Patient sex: M
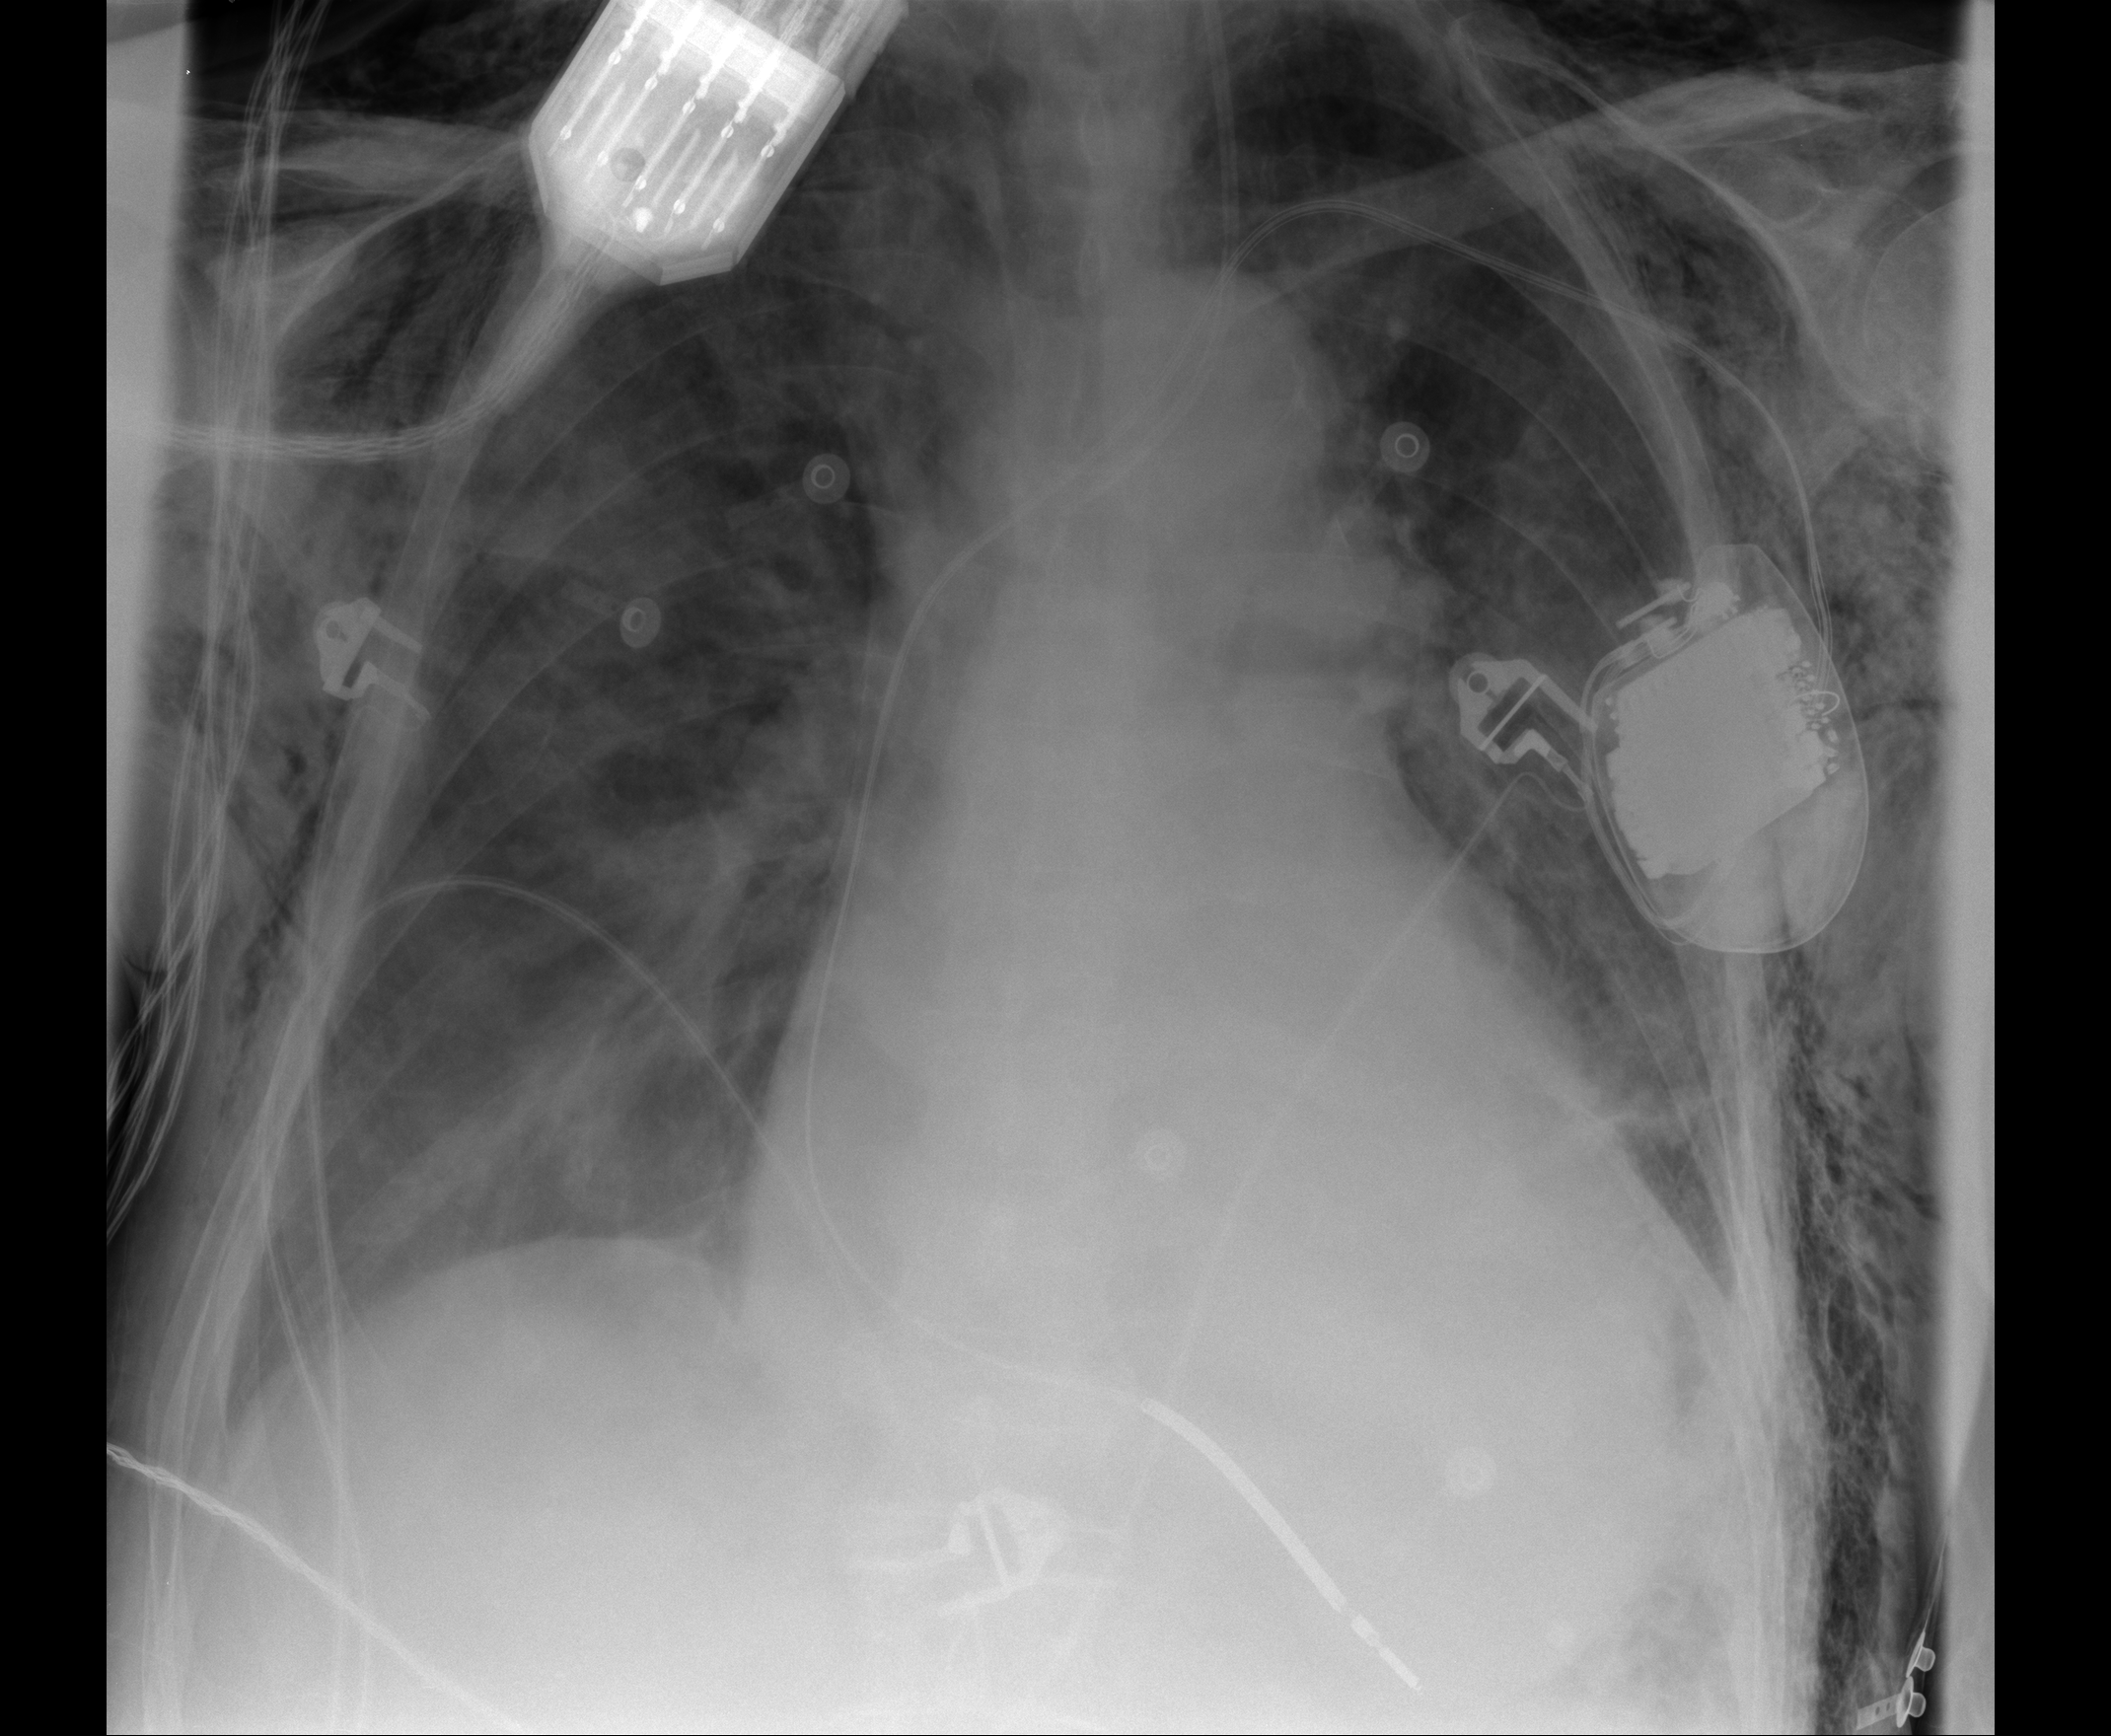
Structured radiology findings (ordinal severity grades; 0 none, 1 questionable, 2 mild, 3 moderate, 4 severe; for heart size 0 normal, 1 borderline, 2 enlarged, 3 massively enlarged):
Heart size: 2
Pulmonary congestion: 2
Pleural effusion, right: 0
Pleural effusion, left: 0
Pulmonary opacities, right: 2
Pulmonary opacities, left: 2
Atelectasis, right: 2
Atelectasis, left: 2